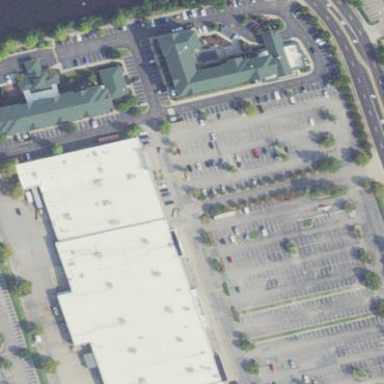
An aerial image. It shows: Department store building.